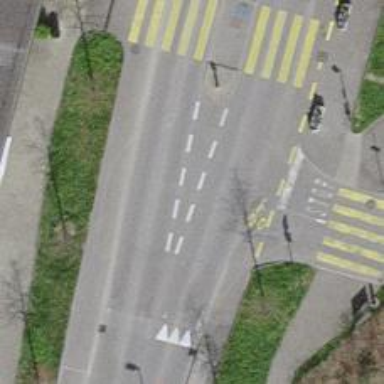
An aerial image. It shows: Tertiary road with asphalt surface. It has sidewalks on both sides and cycle tracks on both sides as well.